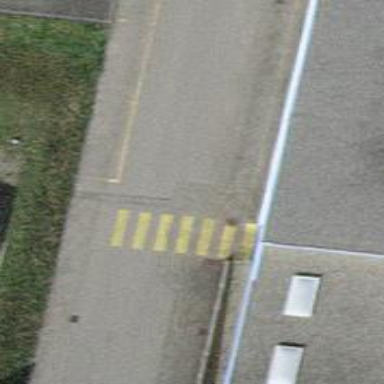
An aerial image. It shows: Uncontrolled zebra crossing on the road.